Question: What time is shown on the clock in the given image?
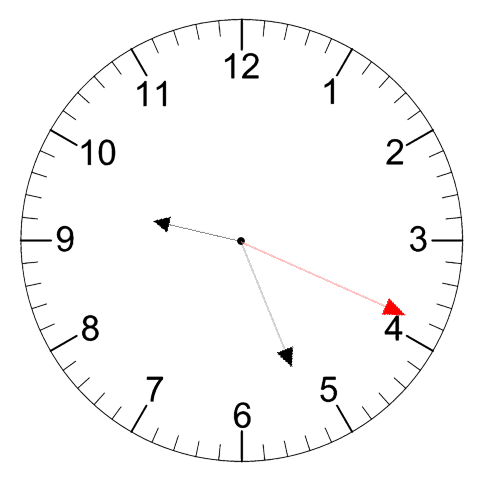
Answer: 09:26:19